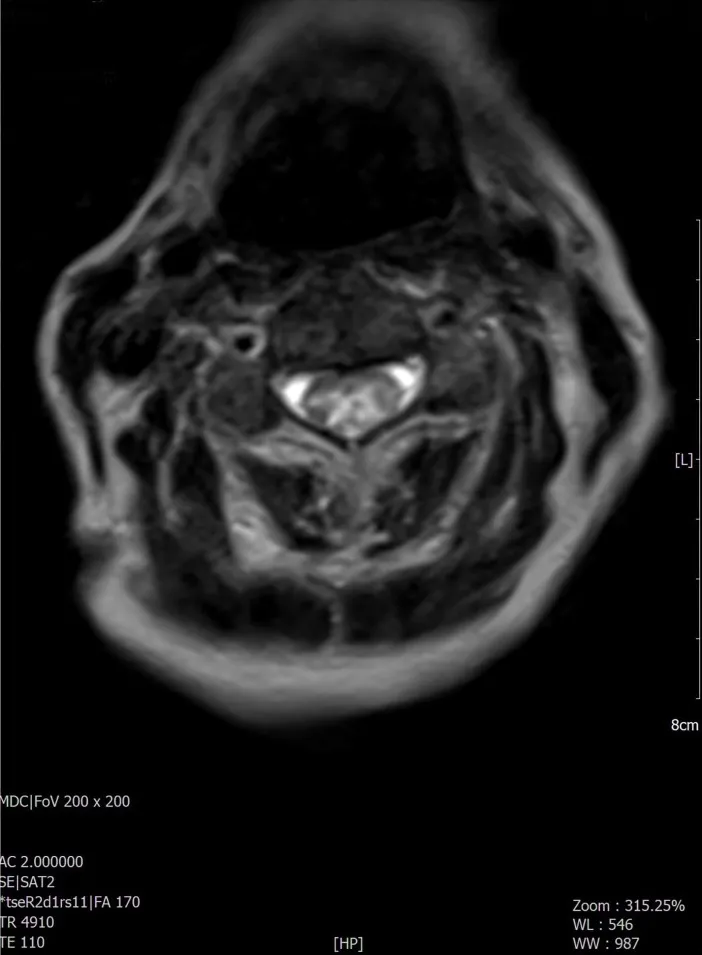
The most significant findings were found at the level of the cervico-dorsal cord with evidence, in the T2-weighted sequences, of extended signal hyperintensity which mainly concerned the central component and in particular the gray matter.
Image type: radiology (mri)